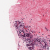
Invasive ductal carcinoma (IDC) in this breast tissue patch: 0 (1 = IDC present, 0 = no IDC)